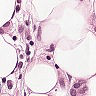
Metastatic tissue present: yes